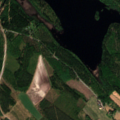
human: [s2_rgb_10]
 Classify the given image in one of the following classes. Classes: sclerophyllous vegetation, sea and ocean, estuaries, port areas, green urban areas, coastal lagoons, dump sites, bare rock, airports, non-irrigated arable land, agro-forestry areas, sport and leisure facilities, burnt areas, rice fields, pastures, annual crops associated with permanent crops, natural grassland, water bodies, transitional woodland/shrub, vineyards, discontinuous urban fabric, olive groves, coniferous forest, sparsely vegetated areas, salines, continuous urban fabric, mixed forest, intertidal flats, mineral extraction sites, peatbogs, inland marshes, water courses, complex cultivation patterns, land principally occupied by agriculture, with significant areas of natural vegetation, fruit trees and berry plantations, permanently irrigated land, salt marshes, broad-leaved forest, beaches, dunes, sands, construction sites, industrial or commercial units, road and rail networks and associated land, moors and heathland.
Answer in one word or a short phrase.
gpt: non-irrigated arable land, coniferous forest, mixed forest, transitional woodland/shrub, water bodies